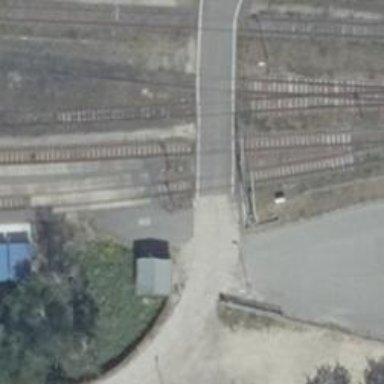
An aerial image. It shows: Railway level crossing.